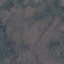
Label: HerbaceousVegetation